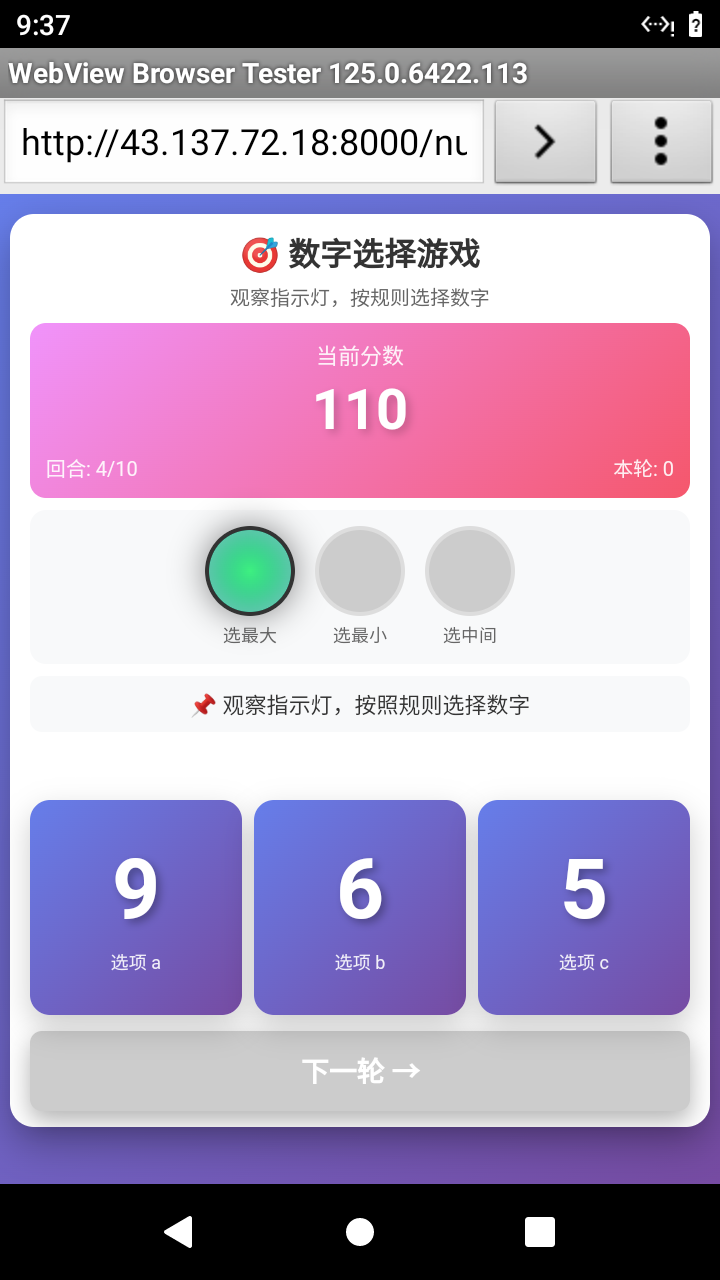

Select the correct number based on the traffic light color.
Answer: 0